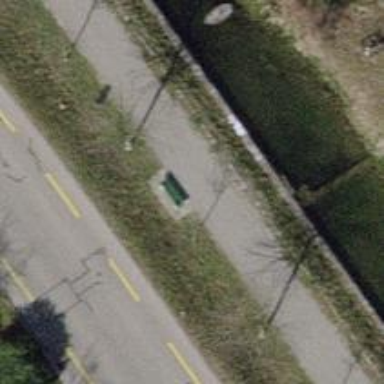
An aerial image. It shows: Bench.